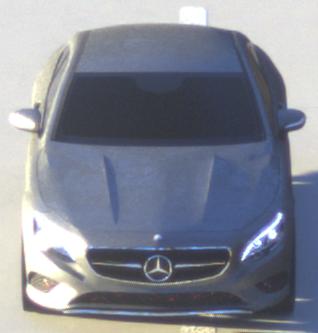
Make: Mercedes-Benz
Model: S 400 Coupé
Detailed model: S-Class (217) Coupé
Model produced from: 2015/10
Model produced until: 2017/09
Doors: 2
Color: gray
Road condition: dry road
Daytime: sunrise or sunset
Contrast: high contrast